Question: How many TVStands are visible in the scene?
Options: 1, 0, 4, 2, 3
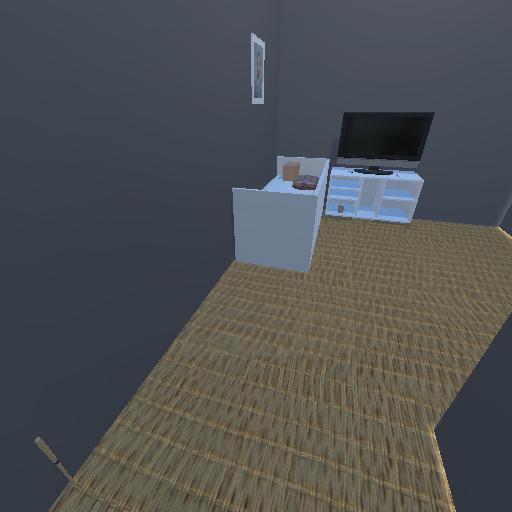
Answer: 1